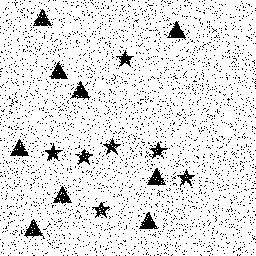
Squares: 0
Triangles: 9
Stars: 7
Total shapes: 16